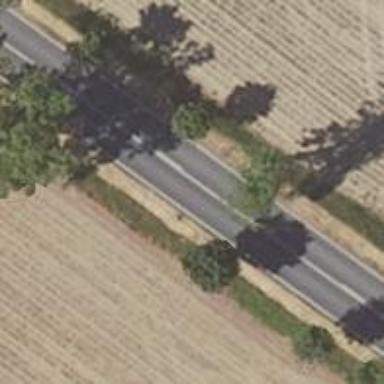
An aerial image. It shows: Primary road with asphalt surface.